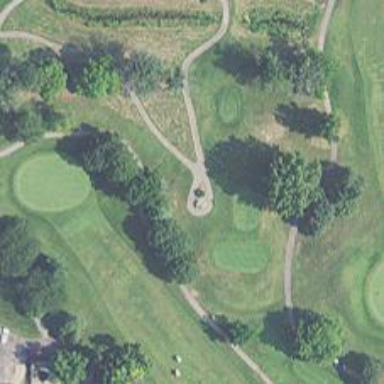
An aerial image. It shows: Golf cartpath that is also road path.